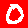
Digit: 0